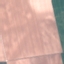
Land use / land cover: AnnualCrop